Question: I am looking for way to exit the python shell without the Kill? popup
'''
print ("Hello")
print ("Press any key to exit")
ex = raw_input ("")
exit
'''
I am talking about the python shell for windows not the command prompt.
This is the popup I want to ignore and close the program after the user has hit any key.

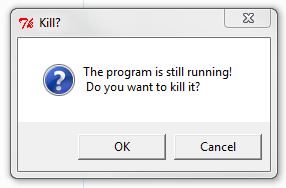
Answer: Add parenthesis after the exit() to call the exit function. As it is now, it is not executing it as a function.
The following will exit the script without showing a command prompt, but you will still need to exit IDLE on your own.
'''
import os
print ("Hello")
print ("Press any key to exit")
ex = raw_input ("")
os._exit(0)
'''